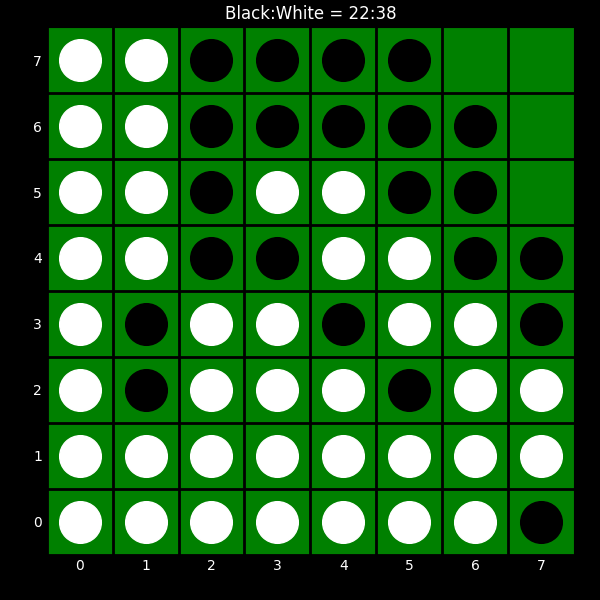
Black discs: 22
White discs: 38